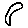
Label: moon